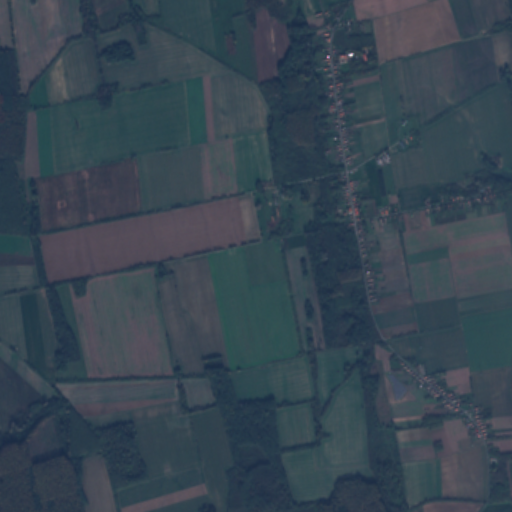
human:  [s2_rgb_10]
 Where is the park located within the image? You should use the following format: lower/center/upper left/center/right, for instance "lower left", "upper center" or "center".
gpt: The park is located in the lower right of the image.
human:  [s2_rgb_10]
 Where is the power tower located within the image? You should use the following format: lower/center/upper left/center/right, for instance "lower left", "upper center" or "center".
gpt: The power tower is located in the lower of the image.
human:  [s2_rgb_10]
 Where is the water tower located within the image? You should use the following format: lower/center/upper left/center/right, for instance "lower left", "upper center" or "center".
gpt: The water tower is located in the center right of the image.
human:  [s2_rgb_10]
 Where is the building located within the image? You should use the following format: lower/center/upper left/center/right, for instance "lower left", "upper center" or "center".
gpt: There is no building in the image.